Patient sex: M
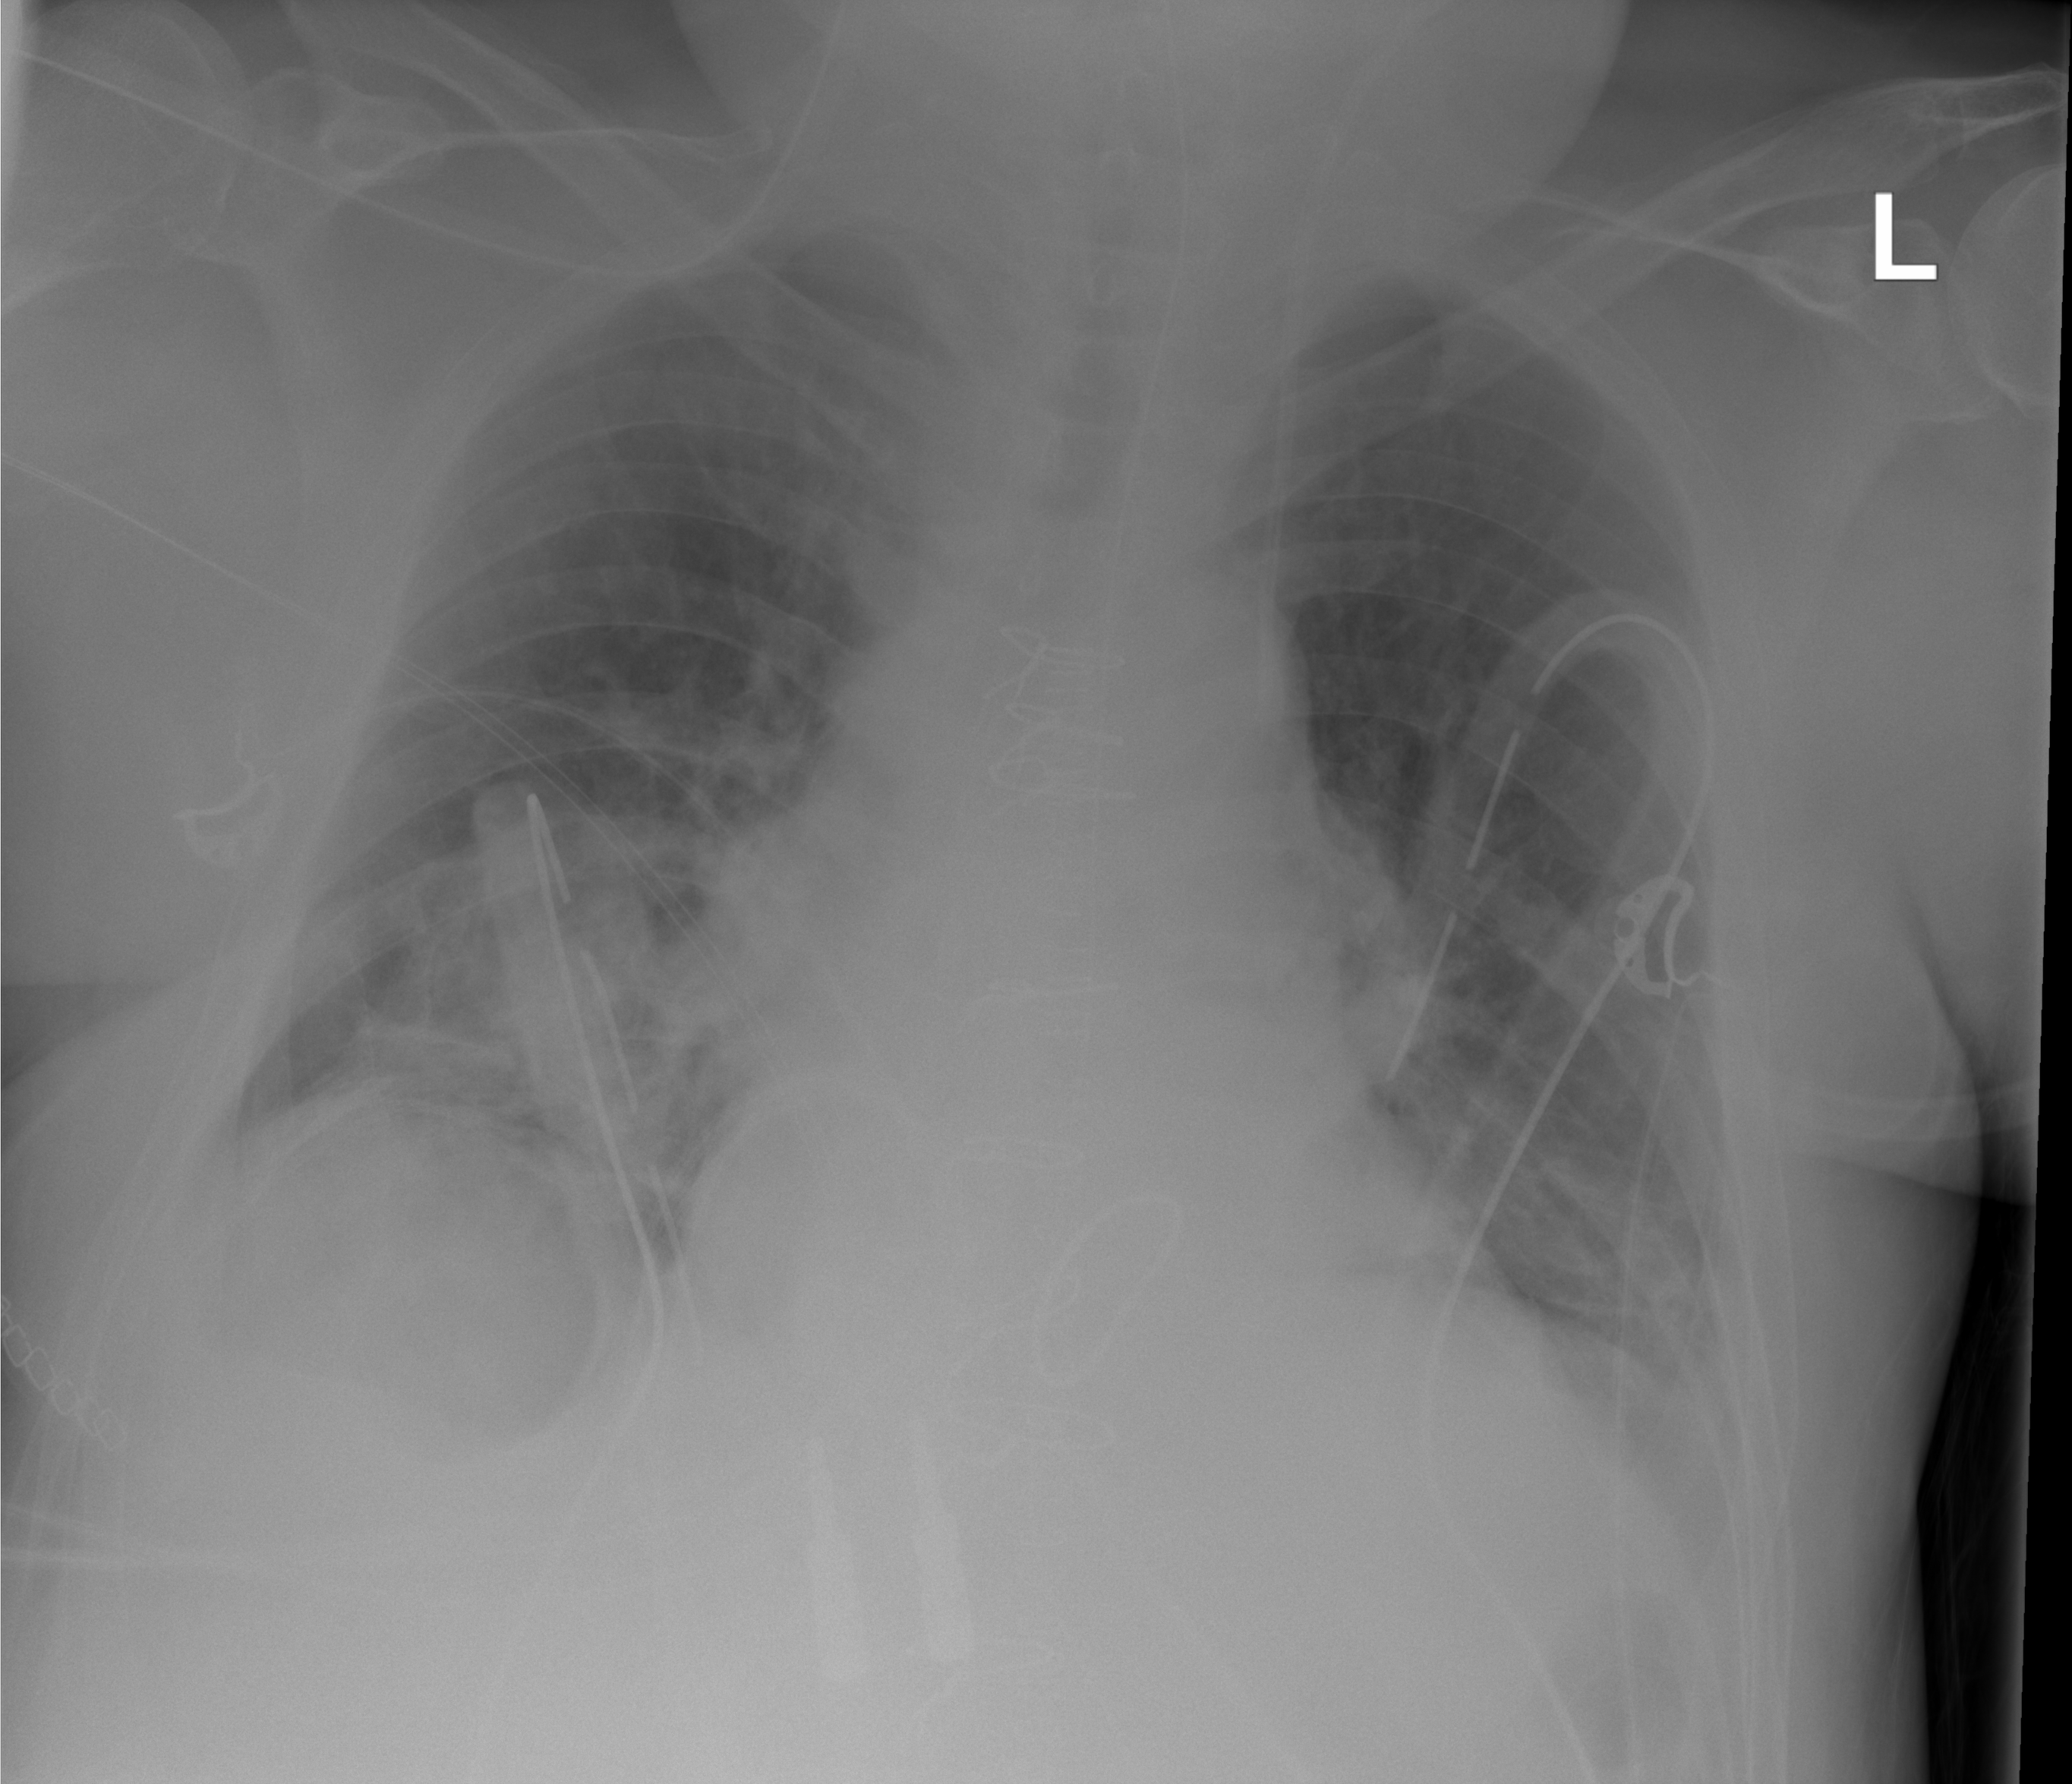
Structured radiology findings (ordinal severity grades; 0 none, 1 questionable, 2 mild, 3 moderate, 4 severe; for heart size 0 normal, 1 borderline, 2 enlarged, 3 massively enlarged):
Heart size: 2
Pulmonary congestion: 2
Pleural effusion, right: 2
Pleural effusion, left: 2
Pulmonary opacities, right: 2
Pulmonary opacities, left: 0
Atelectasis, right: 2
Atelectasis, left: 2